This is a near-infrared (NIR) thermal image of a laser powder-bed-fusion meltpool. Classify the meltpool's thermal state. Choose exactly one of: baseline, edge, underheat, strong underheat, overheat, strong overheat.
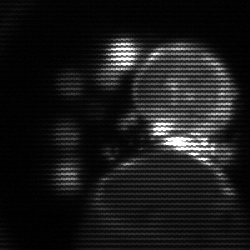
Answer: baseline